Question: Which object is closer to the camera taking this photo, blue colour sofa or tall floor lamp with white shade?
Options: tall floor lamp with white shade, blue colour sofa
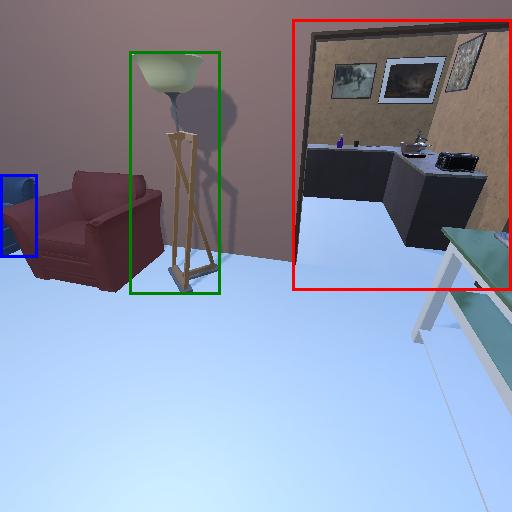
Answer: tall floor lamp with white shade